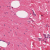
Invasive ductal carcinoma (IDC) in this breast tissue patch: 0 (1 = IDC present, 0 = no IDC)